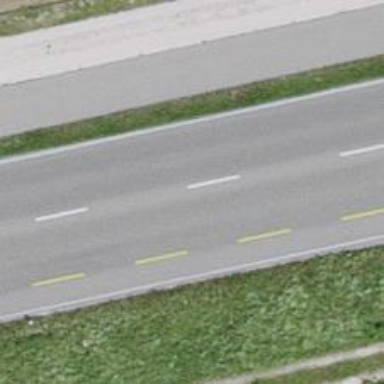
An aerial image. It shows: Primary highway with cycle track on the left.